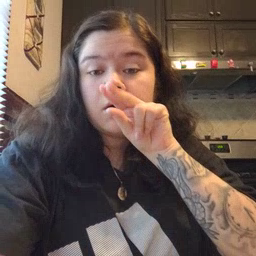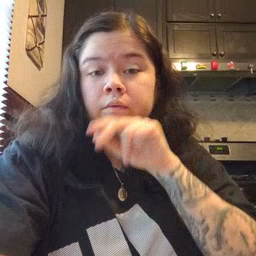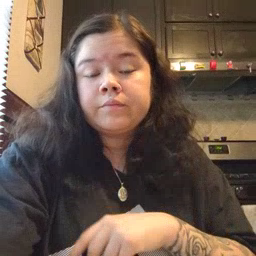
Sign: duck